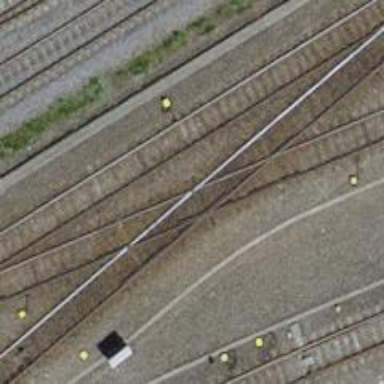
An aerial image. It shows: Railway crossing.